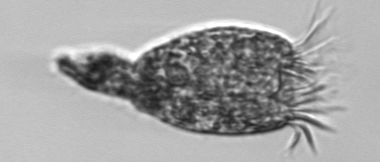
Label: Strombidium_conicum